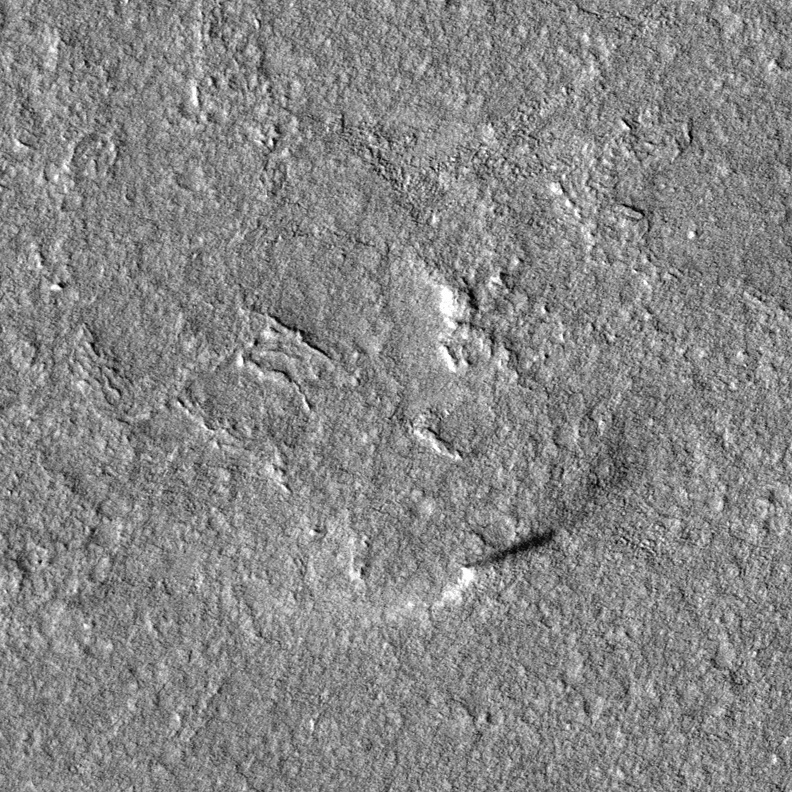
Label: dustdevil